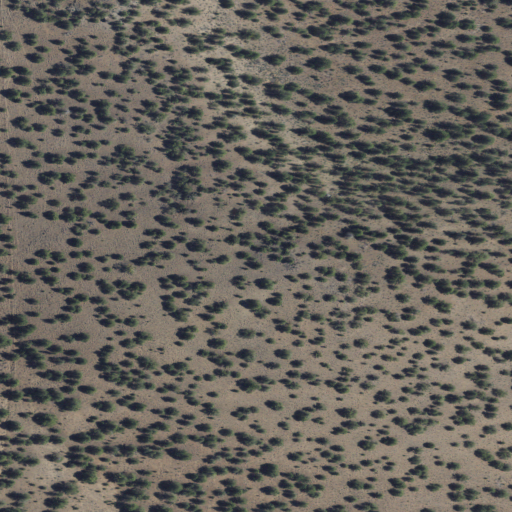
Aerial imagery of mountain in Oregon named Dog Butte containing only shrub